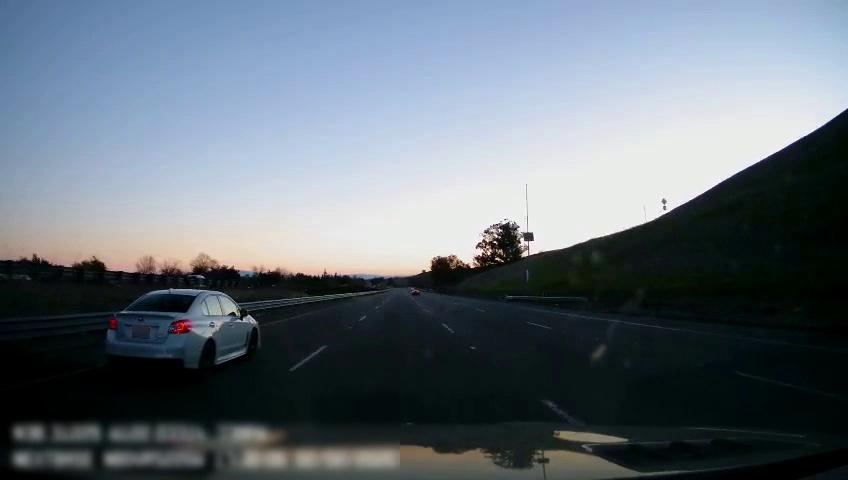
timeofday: Day
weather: Sunny
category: Drivable Space
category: Vehicles | Car
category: Lanes | Current Lane
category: Lanes | Current Lane
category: Lanes | Alternate Lane
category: Lanes | Alternate Lane
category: Lanes | Alternate Lane